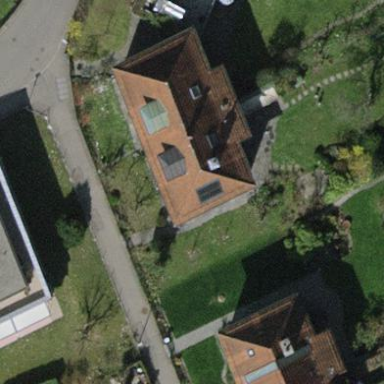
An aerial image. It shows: Semidetached house with hipped roof.